Question: I'm using two special fonts on my website for headings and subtitles. They are working fine on a PC in IE, Firefox and Chrome. However, on a Mac in Safari and Chrome the fonts appear emboldened and slightly blurred. The particular fonts I am using are Utopia and Helvetica Neue Condensed Bold. I have generated the font kits using font squirrel based on otf files. I am using the CSS generated by font squirrel. You can see the website at <URL>. I also have screenshots comparing the results in the different browsers for Mac and PC at:

The code I'm using for the CSS is:
'''
@font-face {
font-family: 'Utopia';
src: url('/fonts/utopiastd-regular-webfont.eot');
src: url('/fonts/utopiastd-regular-webfont.eot?#iefix') format('embedded-opentype'),
url('/fonts/utopiastd-regular-webfont.woff') format('woff'),
url('/fonts/utopiastd-regular-webfont.ttf') format('truetype'),
url('/fonts/utopiastd-regular-webfont.svg#Utopia') format('svg');
font-weight: normal;
font-style: normal;
font-variant:normal;
}
@font-face {
font-family: 'HelveticaNeueLTStdCnBold';
src: url('/fonts/helveticaneueltstd-bdcn-fs.eot');
}
@font-face {
font-family: 'HelveticaNeueLTStdCnBold';
src: url('/fonts/helveticaneueltstd-bdcn-fs.ttf') format('truetype'),
url('/fonts/helveticaneueltstd-bdcn-fs.svg#HelveticaNeueLTStdCnBold') format('svg');
font-weight: bold;
font-style: normal;
font-variant:normal;
}
'''
I have been working on this problem for a few days now and don't seem to be getting anywhere. I did get an improvement when I changed the font weight from normal to bold for the Helvetica Neue bold typeface. I also tried moving the SVG line to the top, but that doesn't help.
Strangely, in Chrome on a Mac, when one of the three main panels are hovered over (under the main header), the font becomes much clearer and it looks as it should. It doesn't make any difference though, on Safari.
I would be grateful if anyone could offer any advice.
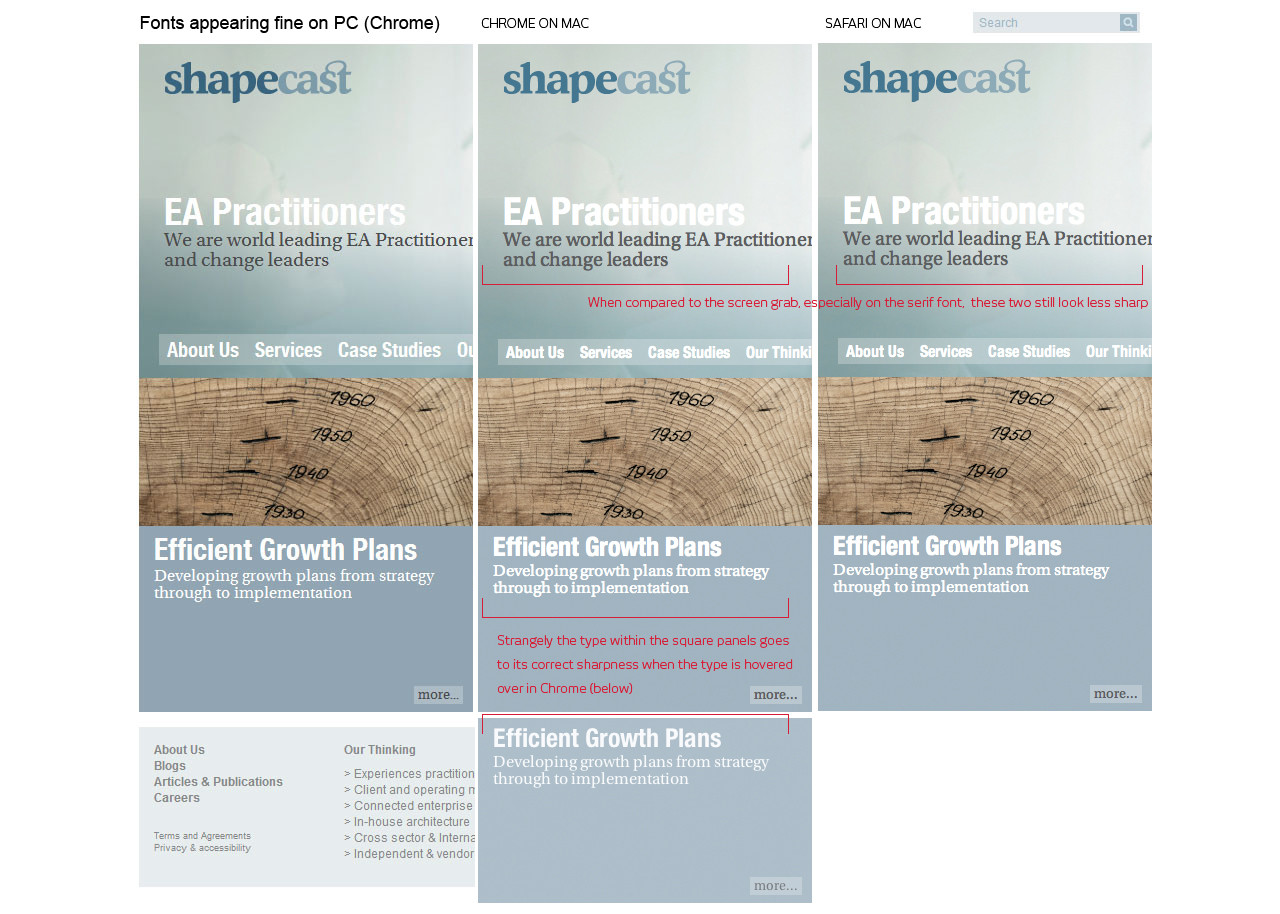
Answer: All browsers render fonts in a different way. Try '-webkit-font-smoothing: antialiased;' for Safari and see if it makes a difference. Also, try using relative length units.